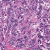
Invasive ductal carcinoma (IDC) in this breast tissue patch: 1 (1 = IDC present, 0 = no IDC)